Interaction volume radius: 10 \u00c5
Interaction volume height: 20 \u00c5
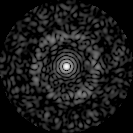
Disorder parameter: 0.8308